Question: To begin with, i have the 'CustomExpansionPanelList' widget as a parent. Then a list of children of the 'CustomExpansionPanel'. In the 'headerBuilder' is the 'ListTile', which has text and an icon on trailing.
the 'onPressed' event is hard to catch by the 'CustomExpansionPanel'. A specific tap must be done.

Note: 'CustomExpansionPanelList' and 'CustomExpansionPanel' are classes modified by me. Removing the 'Custom' you get the classes of the widget itself.
The code:
'''
CustomExpansionPanelList(
elevation: 0,
expandedHeaderPadding: EdgeInsets.zero,
expansionCallback: (i, isOpen) {
///some code
},
children: [
CustomExpansionPanel(
canTapOnHeader: true,
isExpanded: true,
body: const SomeBody(),
headerBuilder: (context, isOpen) {
return ListTile(
iconColor: Colors.white,
contentPadding: const EdgeInsets.symmetric(
horizontal: 20.0),
title: const Text(
'some text',
),
trailing: Transform.translate(
offset: const Offset(30, 0),
child: Container(
margin: EdgeInsets.all(8),
child: IconButton(
icon: Icon(Icons.edit_outlined),
onPressed: () => someAction()
)),
)));
},
),
])
'''
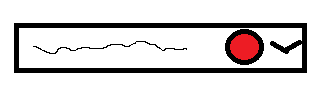
Answer: You could just set 'canTapOnHeader: false' in the 'CustomExpansionPanel' widget. That way taps on your 'IconButton' in the header are registered correctly, and you can expand/collapse the body of the 'CustomExpansionPanel' by tapping on the little arrow icon to the right of your 'IconButton'
'''
const MyHomePage({super.key, required this.title});
final String title;
@override
State<MyHomePage> createState() => _MyHomePageState();
}
class _MyHomePageState extends State<MyHomePage> {
List<bool> panelIsExpanded = [true];
@override
Widget build(BuildContext context) {
return Scaffold(
appBar: AppBar(
title: Text(widget.title),
),
body: SingleChildScrollView(
child: ExpansionPanelList(
elevation: 0,
expandedHeaderPadding: EdgeInsets.zero,
expansionCallback: (panelIndex, isExpanded) => setState(() {
panelIsExpanded[panelIndex] = !panelIsExpanded[panelIndex];
}),
children: [
ExpansionPanel(
canTapOnHeader: false,
isExpanded: panelIsExpanded[0],
body: const Text('This is the body of the expansion panel'),
headerBuilder: (context, isOpen) {
return ListTile(
iconColor: Colors.black,
contentPadding: const EdgeInsets.symmetric(horizontal: 20.0),
title: const Text(
'some text',
),
trailing: Transform.translate(
offset: const Offset(30, 0),
child: Container(
margin: const EdgeInsets.all(8),
child: IconButton(
icon: const Icon(Icons.edit_outlined),
onPressed: () =>
ScaffoldMessenger.of(context).showSnackBar(
const SnackBar(
content: Text(
'You tapped the edit icon on the header of the expansion panel'),
),
),
),
),
),
);
},
),
],
),
),
);
}
}
'''